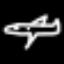
Label: airplane